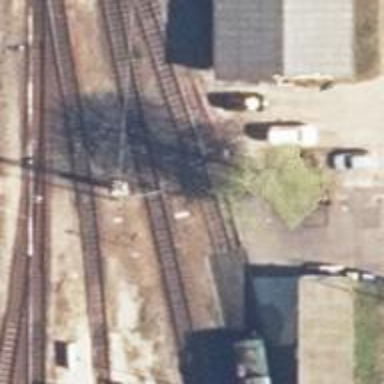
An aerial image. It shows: Rail yard with electrified contact lines for the trains.